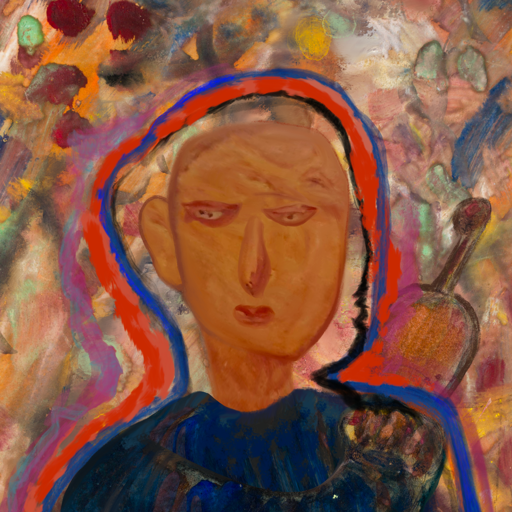
Background: Mother_And_Son_Mother, Head And Neck Front: Pious_Lady, Face Front: Pious_Lady, Bust: Pipe, Hair Front: Experience, Head Accessory: Blank, Second Necklace: Blank, Necklace: Blank, Baby: Blank